Question: how can i highlight GoJS diagram links.
See The below picture I need show "Goods to ship activity" to "check if extra insurance is necessary activity" path Link Color should be Red color.
Reaming links Color should be in black color.

I am trying to understand Below example.
<URL>
How can achieve this and what i need modify in the Input JSON.
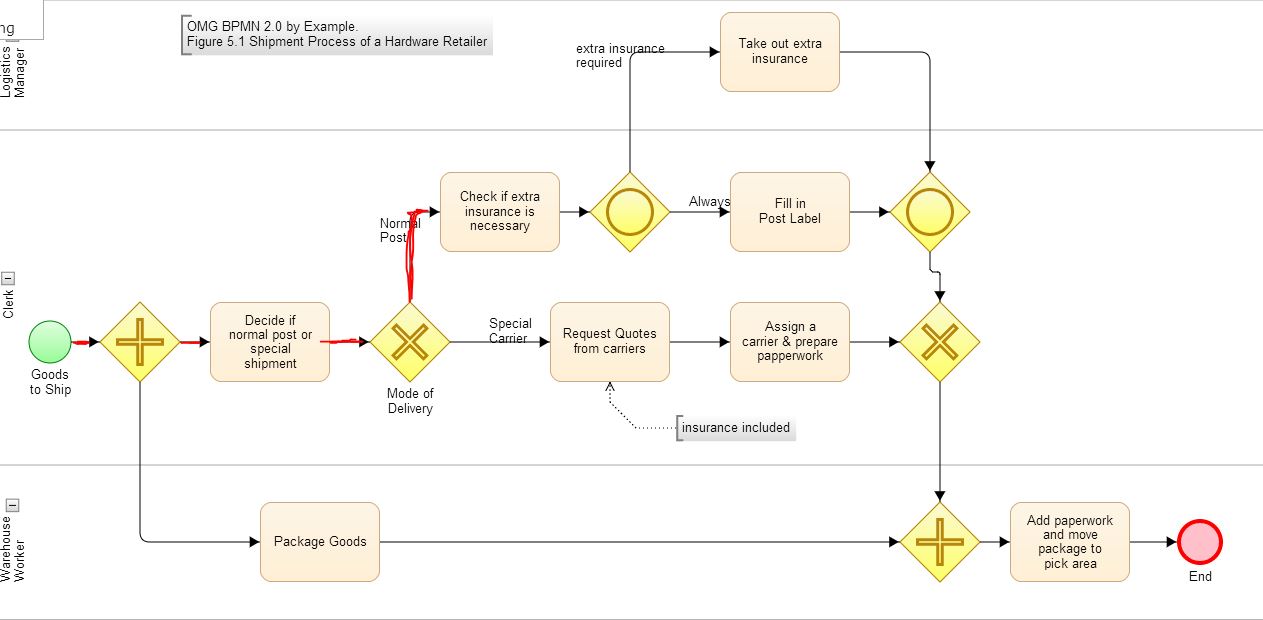
Answer: You can use simple data binding to control the color and/or strokeWidth and/or any other properties of any Link or Node, as discussed in <URL>.
Or you can use "highlighting", as discussed in <URL>. This too uses data binding, but the state is held by the property rather than as some property on the data object in the model.